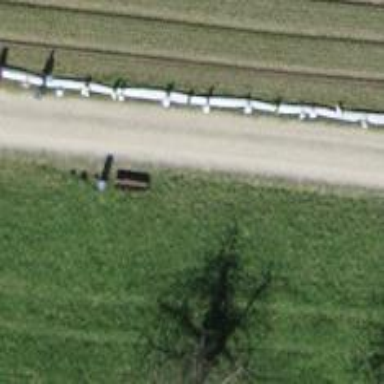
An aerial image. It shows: Bench.